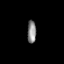
Tissue: prostate
Cell type: T cells
Senescence score: 0.7905
Nuclear area (px): 196
Mean DAPI intensity: 136.75